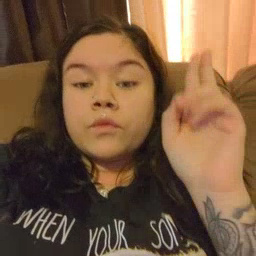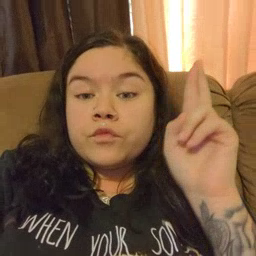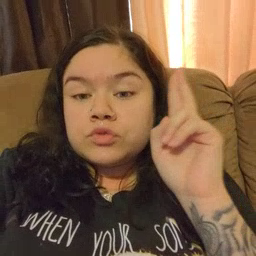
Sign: refrigerator